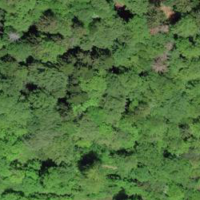
EUNIS habitat code: 44
Species observed at this site:
Leptinotarsa decemlineata
Campanula trachelium
Mikiola fagi